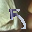
Label: 5